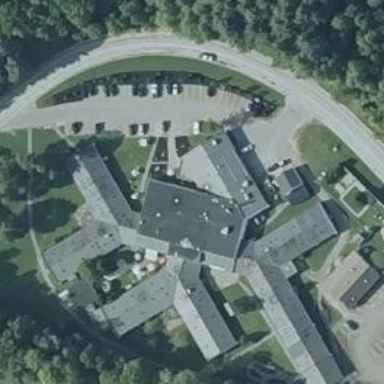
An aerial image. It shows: Healthcare facility.